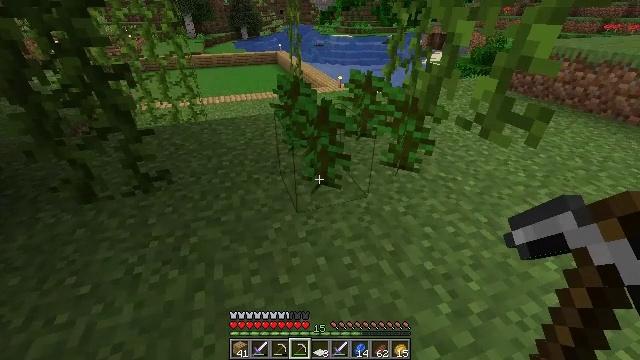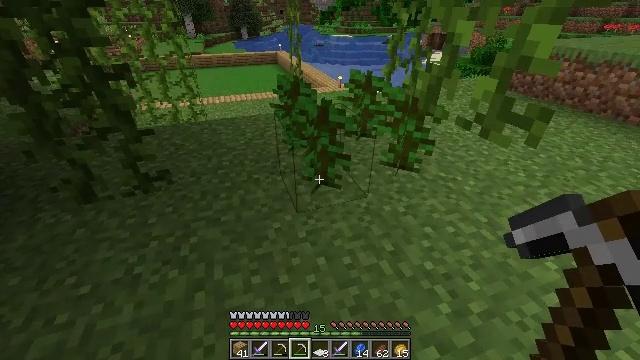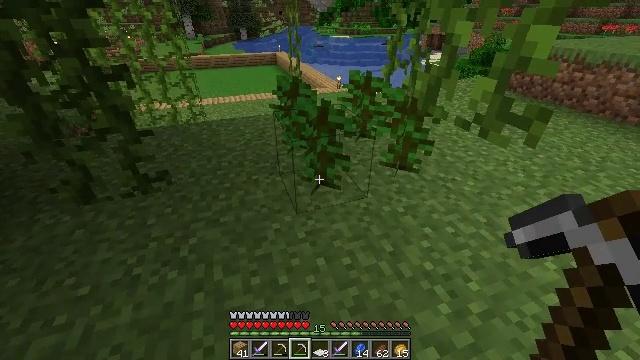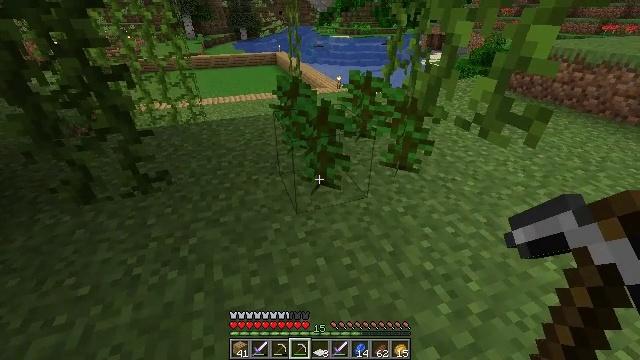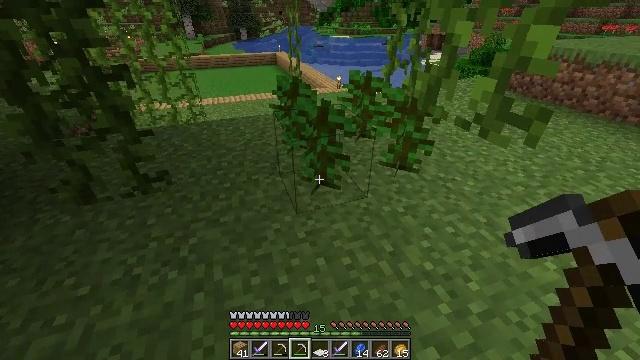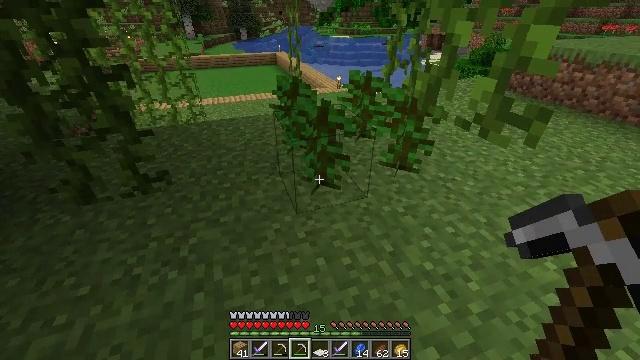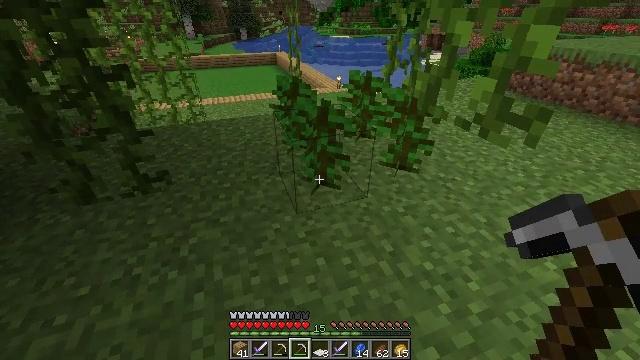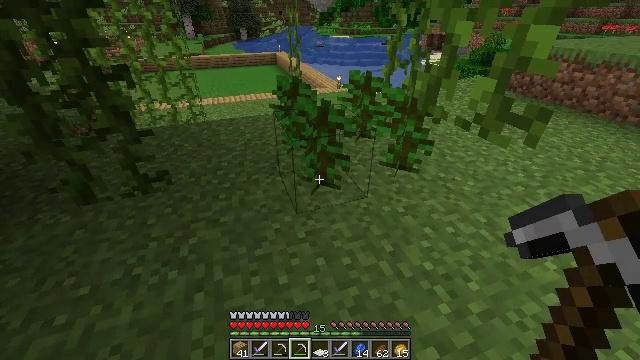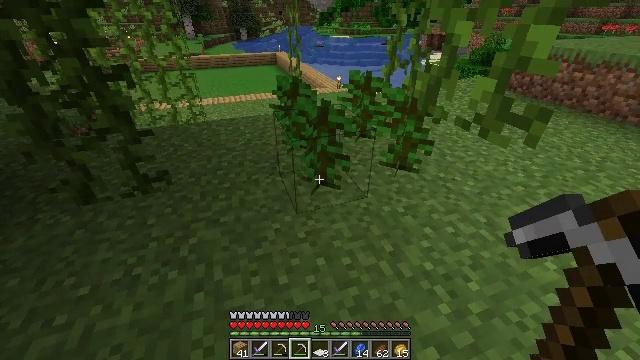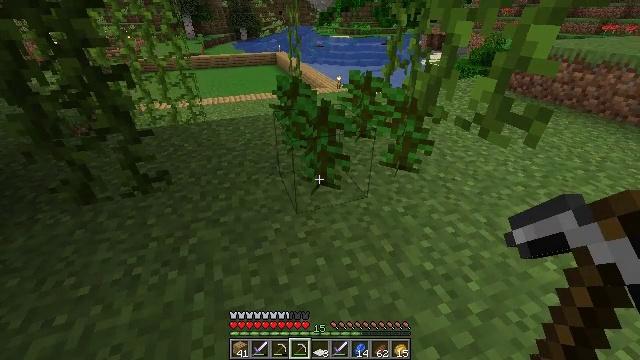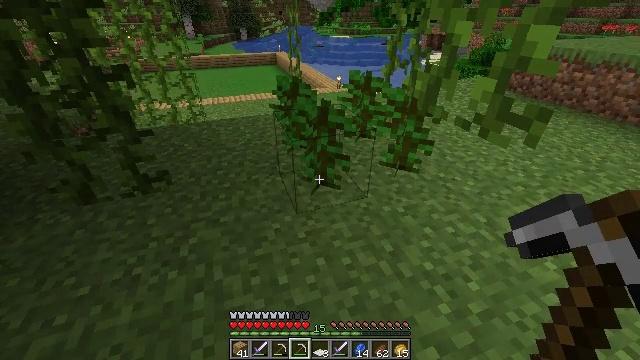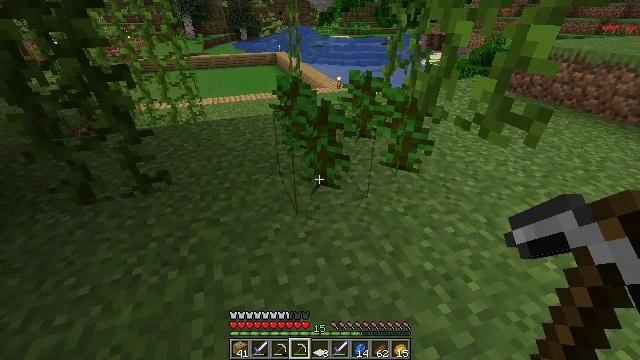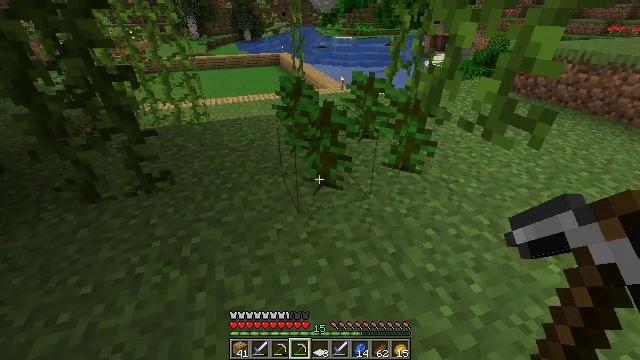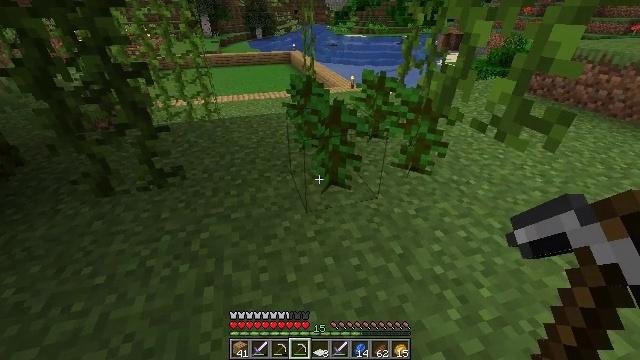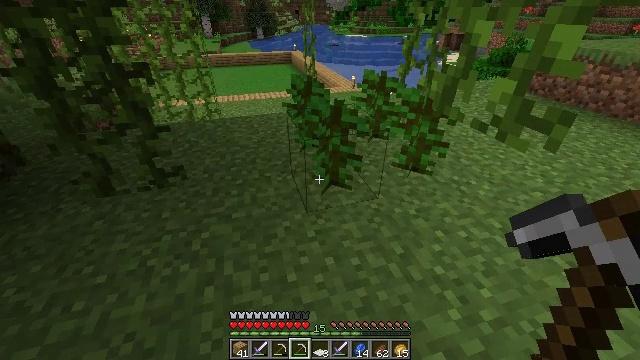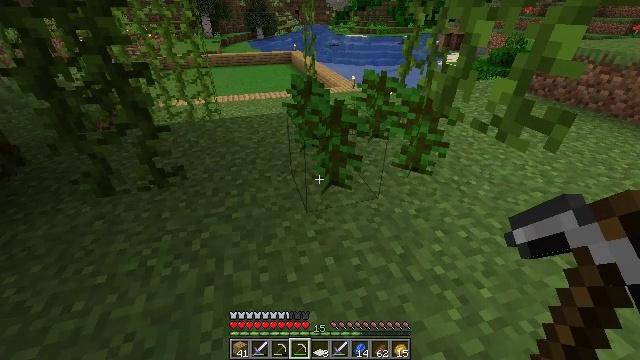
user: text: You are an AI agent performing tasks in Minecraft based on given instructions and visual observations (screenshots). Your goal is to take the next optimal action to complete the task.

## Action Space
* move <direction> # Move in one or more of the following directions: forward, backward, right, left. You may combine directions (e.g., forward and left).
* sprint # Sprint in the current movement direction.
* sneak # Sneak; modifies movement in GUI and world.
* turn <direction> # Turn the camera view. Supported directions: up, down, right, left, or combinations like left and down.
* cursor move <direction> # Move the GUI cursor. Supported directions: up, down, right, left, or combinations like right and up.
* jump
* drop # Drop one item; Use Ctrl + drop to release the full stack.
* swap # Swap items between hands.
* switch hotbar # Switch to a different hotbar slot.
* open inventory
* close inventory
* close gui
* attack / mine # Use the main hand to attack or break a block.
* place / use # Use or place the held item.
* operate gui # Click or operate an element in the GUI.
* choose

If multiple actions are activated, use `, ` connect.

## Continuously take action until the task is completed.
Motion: motion action
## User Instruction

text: Get a jungle sapling for replanting.
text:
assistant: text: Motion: no_op
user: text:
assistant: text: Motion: no_op
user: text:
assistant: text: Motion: no_op
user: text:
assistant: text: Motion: no_op
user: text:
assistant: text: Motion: no_op
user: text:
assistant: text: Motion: no_op
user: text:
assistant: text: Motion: no_op
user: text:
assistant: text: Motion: no_op
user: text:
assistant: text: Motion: no_op
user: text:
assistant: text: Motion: no_op
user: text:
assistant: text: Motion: no_op
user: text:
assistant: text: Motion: no_op
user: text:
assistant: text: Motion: turn left
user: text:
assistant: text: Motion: no_op
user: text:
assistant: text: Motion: no_op
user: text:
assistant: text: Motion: no_op
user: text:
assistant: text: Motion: no_op
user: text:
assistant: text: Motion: no_op
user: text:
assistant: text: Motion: no_op
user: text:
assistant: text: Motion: no_op
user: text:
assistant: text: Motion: no_op
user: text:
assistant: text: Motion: no_op
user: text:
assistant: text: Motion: no_op
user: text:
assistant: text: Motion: no_op
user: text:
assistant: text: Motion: no_op
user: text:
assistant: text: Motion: no_op
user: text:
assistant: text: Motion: no_op
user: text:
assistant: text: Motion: no_op
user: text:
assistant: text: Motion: no_op
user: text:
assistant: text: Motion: no_op